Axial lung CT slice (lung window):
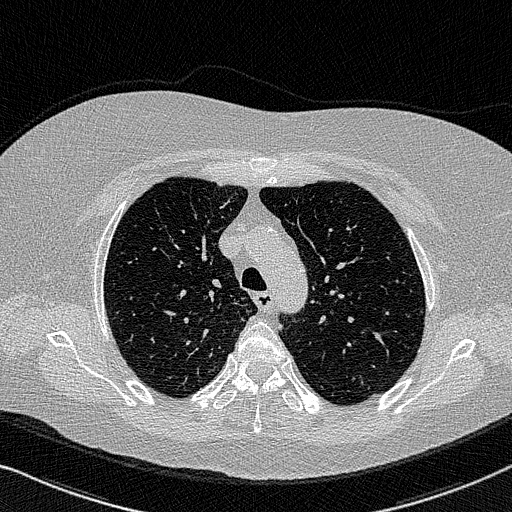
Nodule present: no